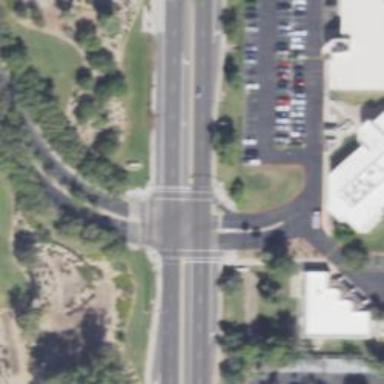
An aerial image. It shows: Solid stop line on the road.